Interaction volume radius: 5 \u00c5
Interaction volume height: 30 \u00c5
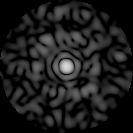
Disorder parameter: 0.8237